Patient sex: F
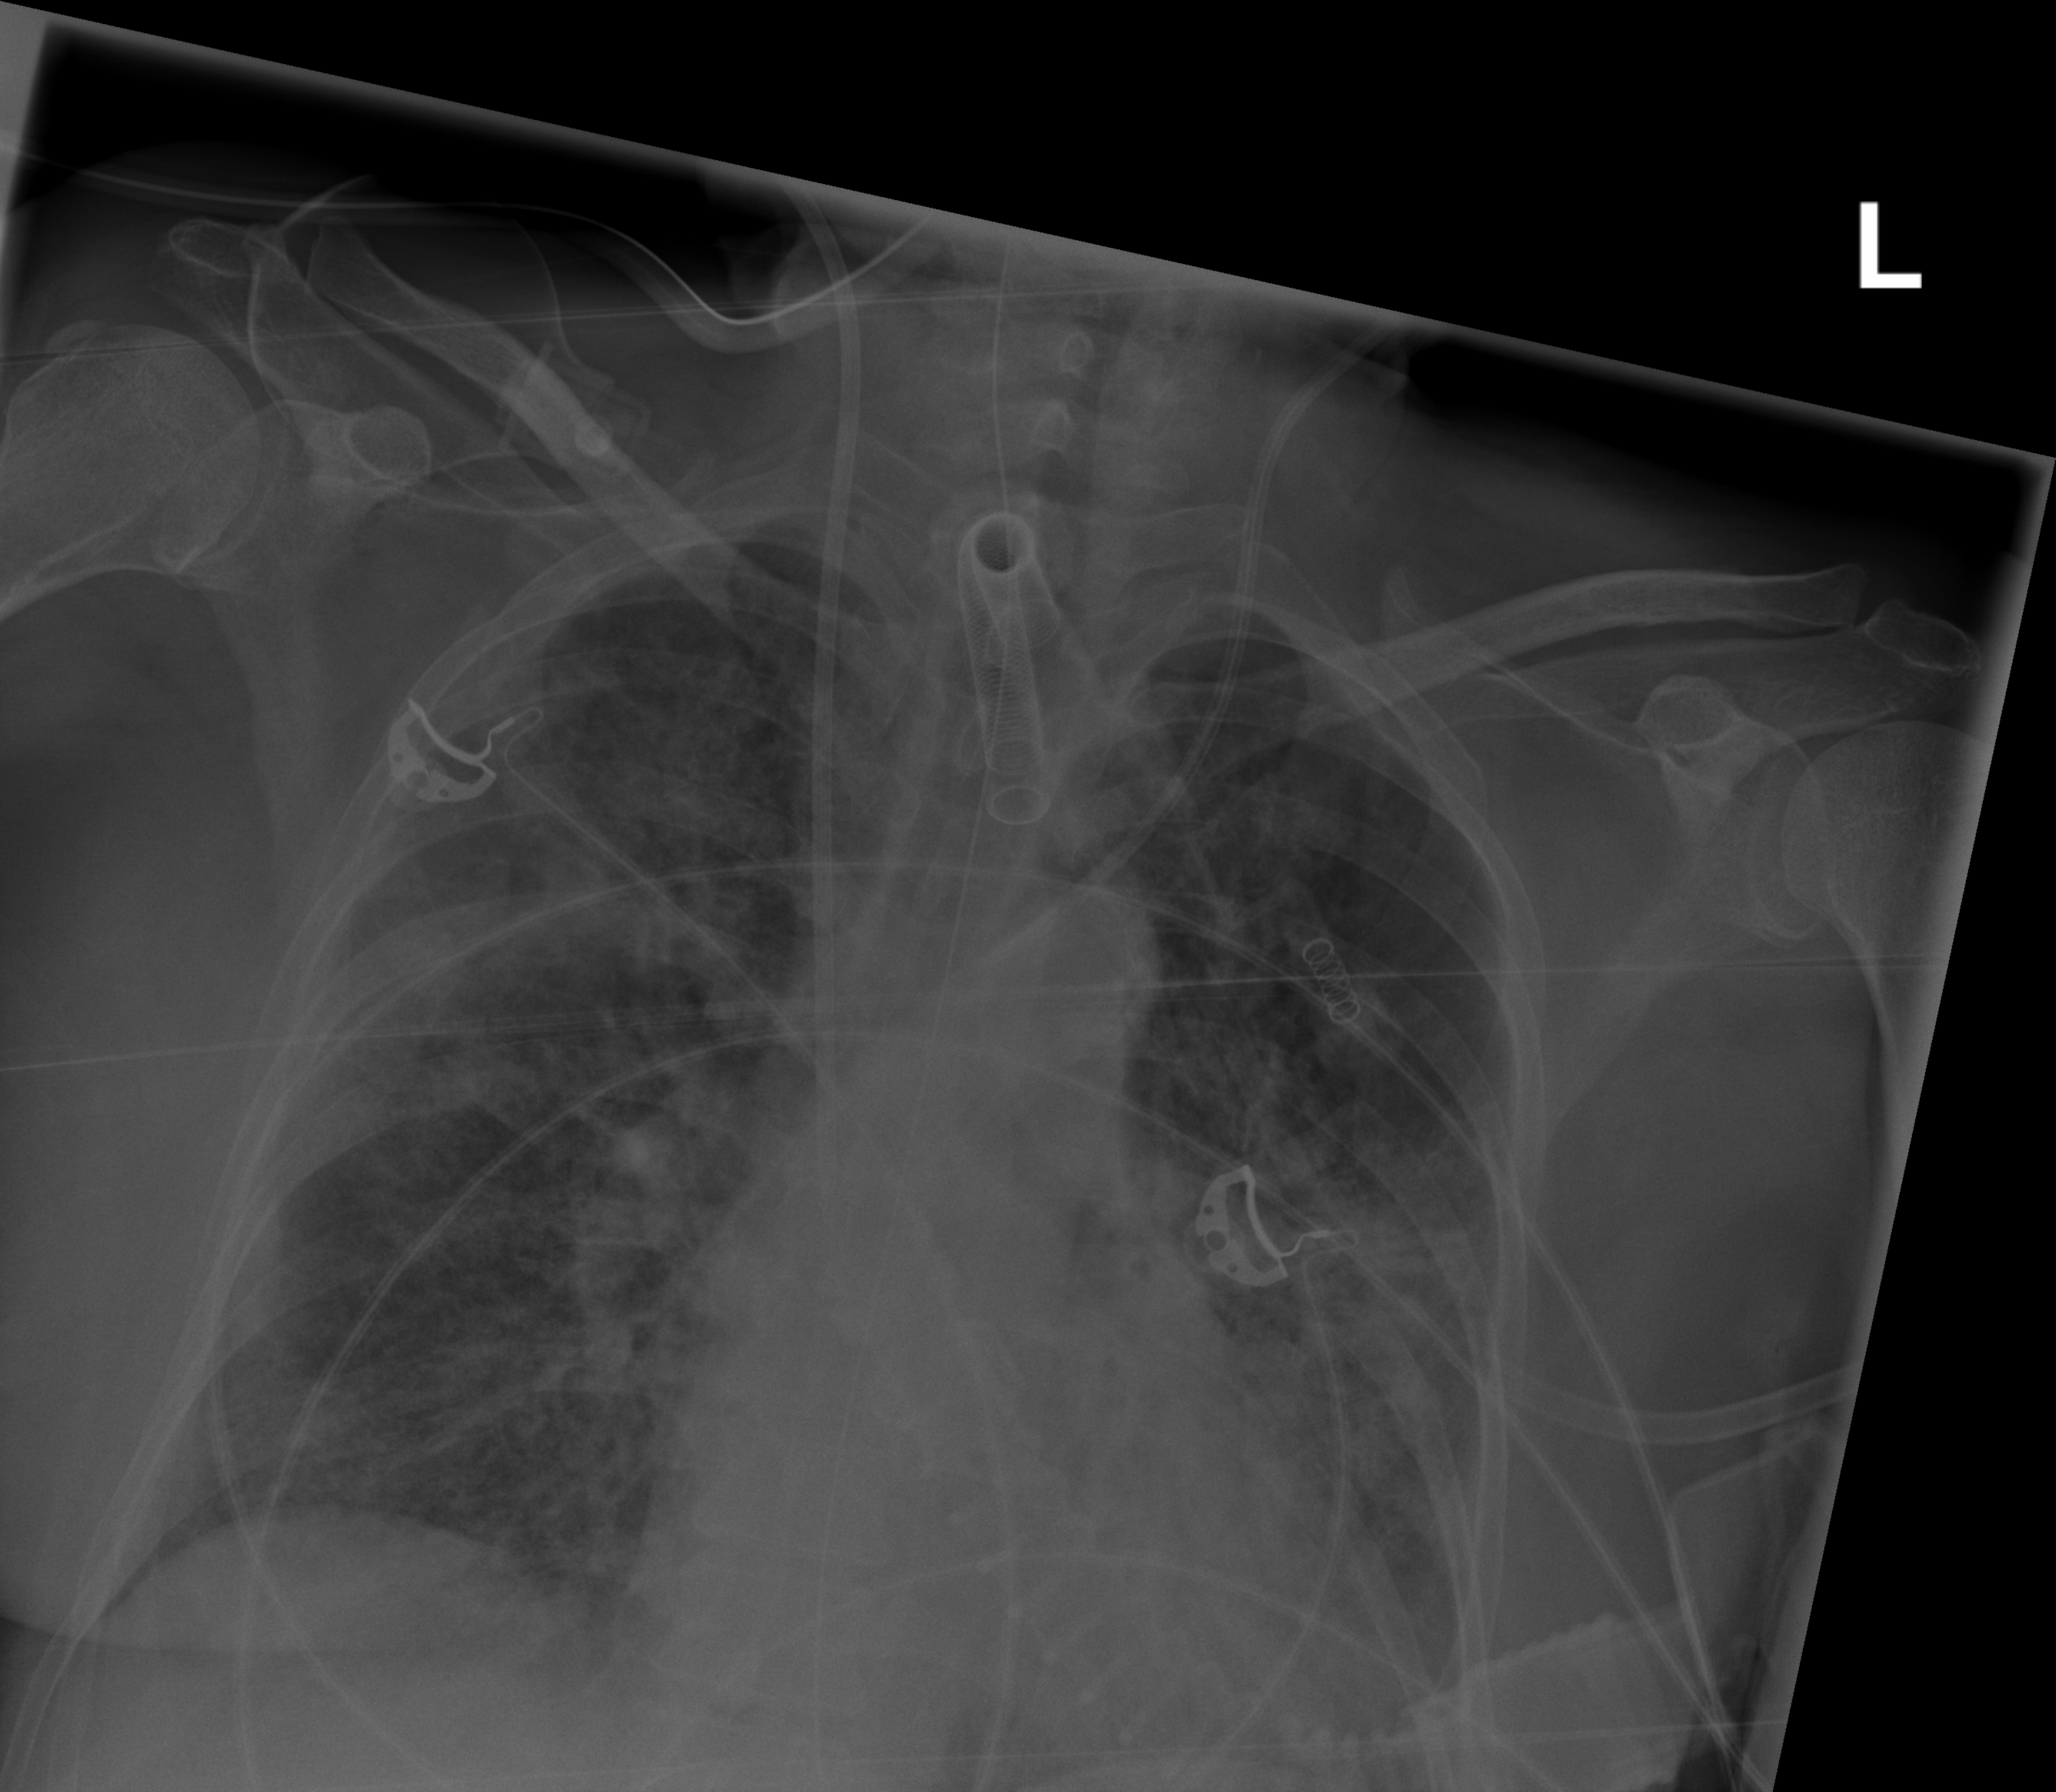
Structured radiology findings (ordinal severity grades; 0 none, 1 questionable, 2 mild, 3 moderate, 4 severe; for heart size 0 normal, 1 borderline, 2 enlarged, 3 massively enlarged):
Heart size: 2
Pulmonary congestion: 2
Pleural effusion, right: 0
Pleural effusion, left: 0
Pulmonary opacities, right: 3
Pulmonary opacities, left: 3
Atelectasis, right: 2
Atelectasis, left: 2